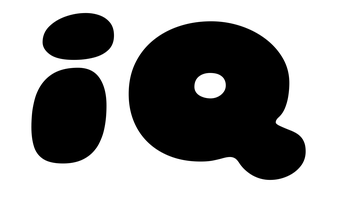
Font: Gluten_Black